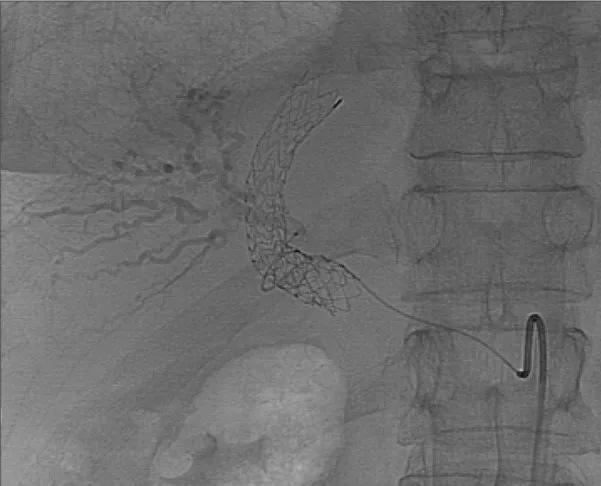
Conventional angiography with selective catheterization of the right hepatic artery following percutaneous thrombin injection demonstrates nonopacification of the pseudoaneurysm compatible with complete thrombosis.
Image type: radiology (x_ray)